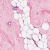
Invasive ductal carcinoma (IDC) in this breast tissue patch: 0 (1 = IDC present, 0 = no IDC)